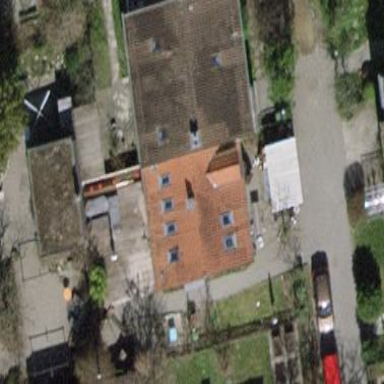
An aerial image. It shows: Semi-detached house with gabled roof.